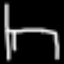
Label: chair